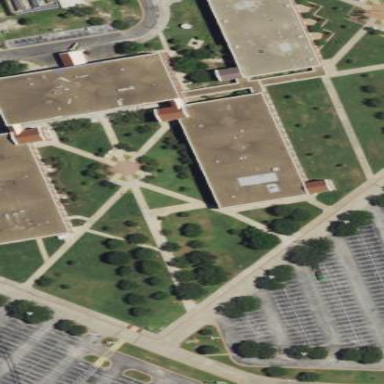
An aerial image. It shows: University building.